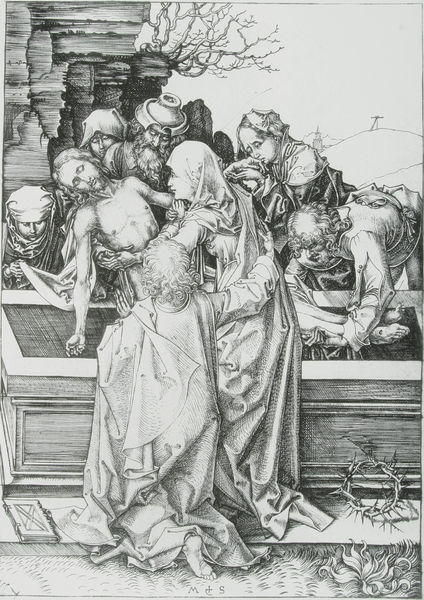
Titel: Die Grablegung Christi
Künstler: Martin Schongauer
Institution: (Seriendruck)
Schlagwörter: baum, felsen, gestein, gott, gruppe, himmel, körper, mann, nackt, umhang, weiß, frauen, landschaft, menschen, äste, frau, grau, hintergrund, holz, hut, hüte, männer, schwarz, stützen, zeichnung, gras, schleier, tuch, wiese, haube, bart, arme, bibel, falten, gesicht, johannes, leiche, stehen, stein, tod, tot, tragen, trauer, hände, signatur, ast, gräser, hügel, strauch, zweige, busch, boden, gewand, haare, lange haare, stoff, tücher, gewänder, höhle, krone, renaissance, beine, küssen, fels, gebirge, tag, kahl, soldaten, kopftuch, muskeln, faltenwurf, platte, oberkörper, klippe, ruine, truhe, dürr, buch, kreuz, paul, leblos, weinen, druck, druckgraphik, lithographie, schwarzweiss, radierung, schrafur, stich, knien, kiste, friedhof, hauben, kranz, kasten, zacken, karfreitag, beerdigung, sarg, gotisch, christus, grab, jesus, jesus christus, leichnam, ostern, sterben, stigmata, wunden, wundmale, schmerz, dornen, legen, platten, felsvorsprung, gestrüpp, dürer, jünger, maria, kupferstich, magdalena, beweinung, felsengrab, durck, dornenkrone, grablegung, handkuss, marien, christi, dornenkranz, josef, sarkophag, betten, grablege, jude, martin, grabtuch, albrecht dürer, passion, steinplatte, mesias, bestattung, inri, ölberg, gottes sohn, messias, sark, paulus, schongauer, lange, dornenstrauch, schrfuren, schädelberg, tiefdruch, totd, grablegung christi, dornkrone, hinlegen, golgata, begrädnis, zackenfalten, beilegugn, sarglegung, tod jesus, maria theresa